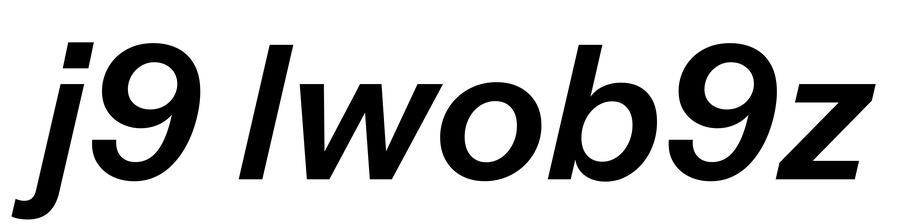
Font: InstrumentSans-Italic_SemiBold_Italic